Question: I have a very simple select drop down. In Chrome, it doesn't drop down. The code itself works fine, and the drop down works in Safari, but for some reason it won't open in Chrome. Here is the HTML:
'''
<select name="pellet_credit" class="item_discount">
<option>1</option>
<option>2</option>
<option>3</option>
</select>
'''
It should be pretty simple. It's a dropdown... Here's a screenshot of the select, selected, but not open:

--- edit ---
This is a jsfiddle with the full source included. The dropdown works for me in the jsfiddle view, but not on the actual site.
<URL>
--- edit ---
Other drop downs on the page work fine.
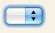
Answer: Validate your HTML to make sure there aren't extraneous closing/end tags. Make sure you aren't hiding the options through CSS as well.